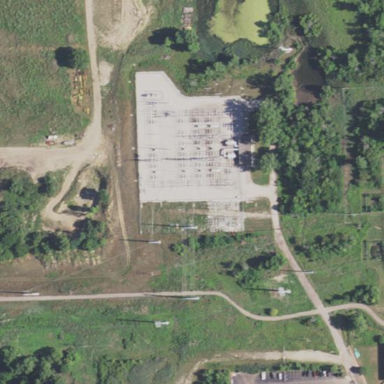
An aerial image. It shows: Fence surrounds transmission level power substation.